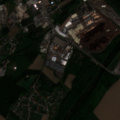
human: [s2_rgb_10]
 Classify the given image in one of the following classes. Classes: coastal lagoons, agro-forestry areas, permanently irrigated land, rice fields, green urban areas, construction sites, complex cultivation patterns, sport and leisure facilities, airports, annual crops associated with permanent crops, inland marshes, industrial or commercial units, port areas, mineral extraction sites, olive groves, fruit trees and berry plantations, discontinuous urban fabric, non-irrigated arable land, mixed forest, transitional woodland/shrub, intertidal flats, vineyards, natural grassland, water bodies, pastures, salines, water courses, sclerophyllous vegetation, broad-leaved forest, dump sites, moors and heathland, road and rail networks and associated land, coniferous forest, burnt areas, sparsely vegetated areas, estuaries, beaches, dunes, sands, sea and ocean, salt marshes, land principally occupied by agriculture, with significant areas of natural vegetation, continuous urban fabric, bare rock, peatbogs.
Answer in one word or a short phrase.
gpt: discontinuous urban fabric, industrial or commercial units, non-irrigated arable land, complex cultivation patterns, broad-leaved forest